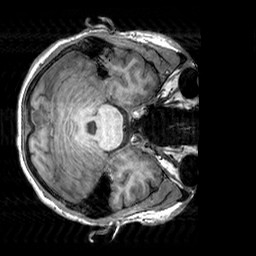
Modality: T1w
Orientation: axial
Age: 20
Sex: male
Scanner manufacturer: siemens
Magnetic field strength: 3 T
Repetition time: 2.3 s
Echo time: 0.00303 s